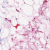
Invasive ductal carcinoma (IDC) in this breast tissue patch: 0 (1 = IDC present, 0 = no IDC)